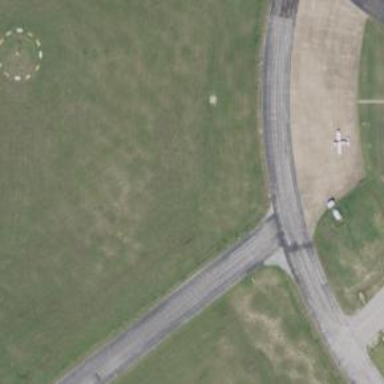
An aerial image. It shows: Image of taxiway at airport.